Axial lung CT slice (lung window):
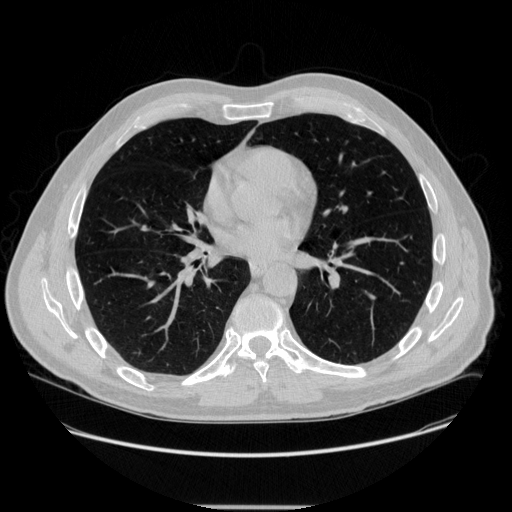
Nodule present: no